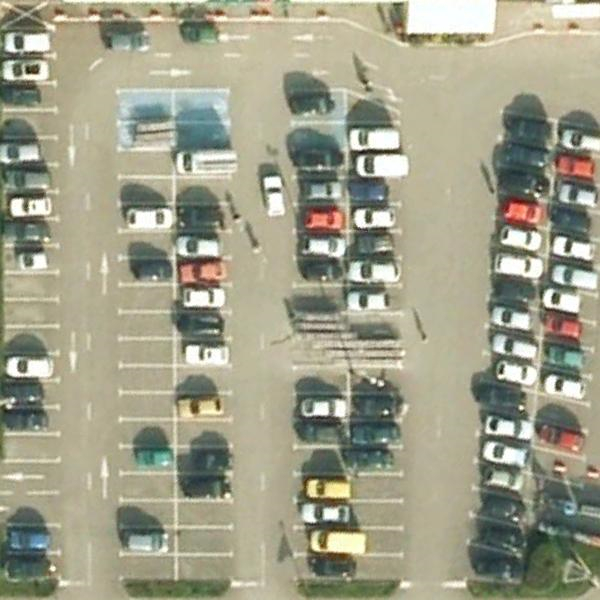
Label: Parking